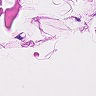
Metastatic tissue present: no